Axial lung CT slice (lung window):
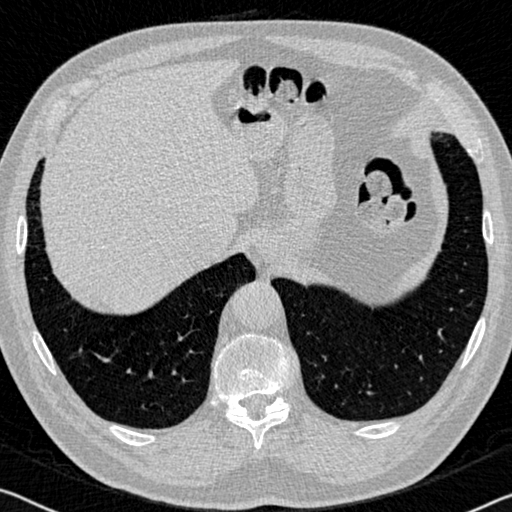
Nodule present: no